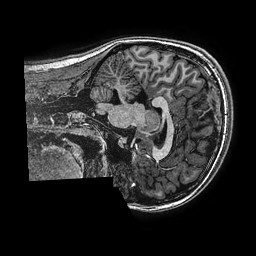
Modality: T1w
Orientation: sagittal
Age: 15
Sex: female
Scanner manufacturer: ge
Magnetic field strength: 3 T
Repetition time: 0.00766 s
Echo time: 0.003476 s